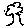
Label: tree